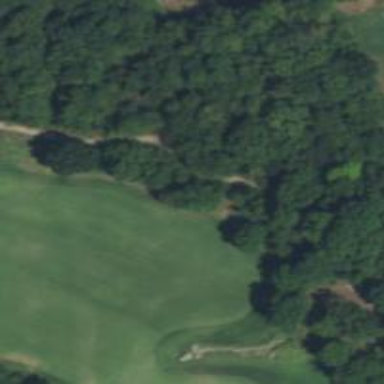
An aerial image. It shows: Path used for both walking and golf.